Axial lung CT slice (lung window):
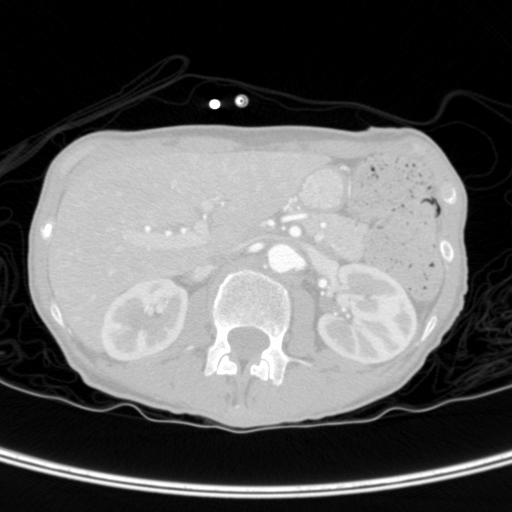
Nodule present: no